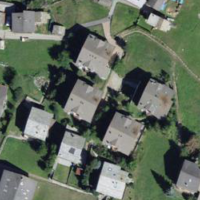
EUNIS habitat code: 54
Species observed at this site:
Campanula glomerata